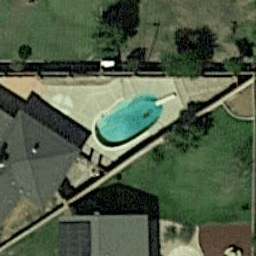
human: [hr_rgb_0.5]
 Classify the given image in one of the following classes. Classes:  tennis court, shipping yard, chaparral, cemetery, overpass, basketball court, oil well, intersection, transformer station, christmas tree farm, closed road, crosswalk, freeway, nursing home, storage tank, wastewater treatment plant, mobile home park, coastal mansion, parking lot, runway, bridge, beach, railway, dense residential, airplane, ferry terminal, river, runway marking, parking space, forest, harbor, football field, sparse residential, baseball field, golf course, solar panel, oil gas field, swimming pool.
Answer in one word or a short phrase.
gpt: swimming pool